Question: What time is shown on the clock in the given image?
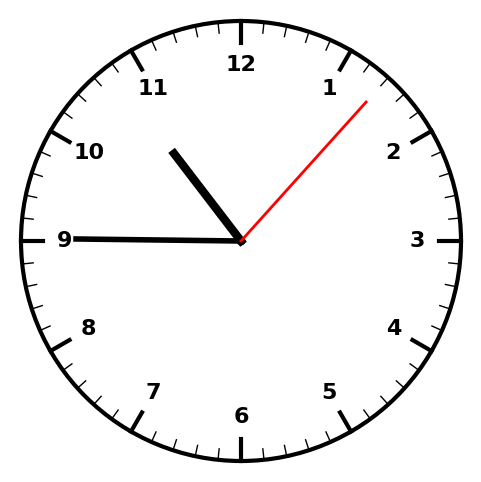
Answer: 10:45:07